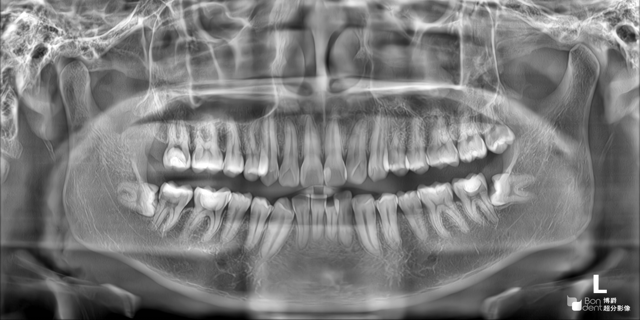
adult